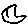
Label: moon